Question:
I need a jquery slider with thumnail scroller similar like to this image attached.Can anybody send me link to such jquery carausel .Thanks :)
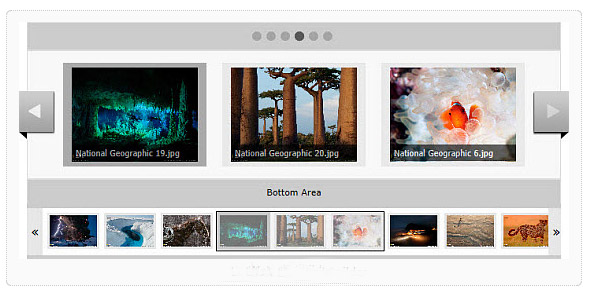
Answer: You have multiple sliders which can archieve this.
Personally i always use flexslider, but nivoslider is also a good alternative.
<URL>
<URL>
Mostly of your slider is css.
I think for your case you would use flexslider.
U need to create 2 sliders.
1 acts as navigation for the other.
Here is the link for all the options of flexslider:
<URL>
For the main slider you can use the beneath options to set 3 item's visible.
'''
minItems 0 Number Minimum number of carousel items that should be visible.
maxItems 0 Number Maximum number of carousel items that should be visible.
move 0 Number Number of carousel items that should move on animation.
'''
Use the code beneath to use 1 slider as navigation for the other.
'''
$(window).load(function() {
// The slider being synced must be initialized first
$('#carousel').flexslider({
animation: "slide",
controlNav: false,
animationLoop: false,
slideshow: false,
asNavFor: '#slider'
});
$('#slider').flexslider({
animation: "slide",
controlNav: false,
animationLoop: false,
slideshow: false,
sync: "#carousel"
});
});
'''
Hope i have pushed you in the right direction.